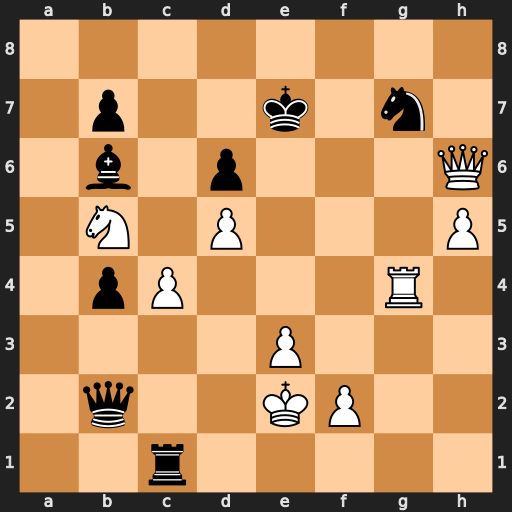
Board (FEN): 8/1p2k1n1/1b1p3Q/1N1P3P/1pP3R1/4P3/1q2KP2/2r5
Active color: w
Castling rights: -
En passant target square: -
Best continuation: Kf3 Qf6+ Qxf6+ Kxf6 Rg6+